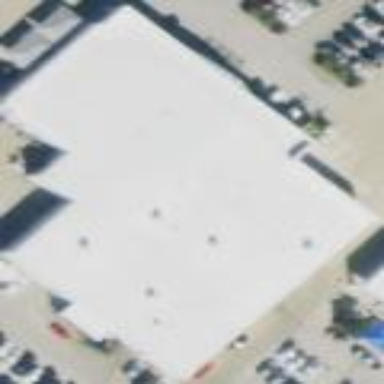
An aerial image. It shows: Building housing car shop.